Question: '''
private void myChildWindow_MouseLeave(object sender, MouseEventArgs e)
{
this.close();
}
'''
Wanted to close child window when ever mouse leave from that window in silver light.Like face book.
I'm able to show child window when ever mouse hover on Parent Window Hyper Link,But i'm not able to close child window when ever mouse leave.Above is the code snippet i have written.
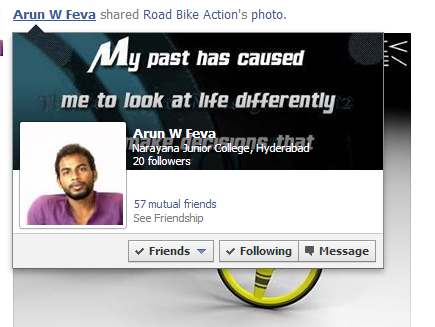
Answer: The ChildWindow control has an Overlay which stretch's to fill the entire available area of the Silverlight application. So a mouse leave event on the child window won't fire until your mouse leaves the overlay. You need to put the mouse leave event on the root layout container of your child window content. Here is an example:
'''
private void ShowButton_Click(object sender, RoutedEventArgs e)
{
ChildWindow cw = new ChildWindow();
cw.Width = 300;
cw.Height = 300;
cw.HorizontalContentAlignment = System.Windows.HorizontalAlignment.Stretch;
cw.VerticalContentAlignment = System.Windows.VerticalAlignment.Stretch;
Grid g = new Grid();
g.Background = new SolidColorBrush(Colors.Gray);
g.Children.Add(new TextBlock() { Text = "Child window content." });
g.MouseLeave += ChildWindowContent_MouseLeave;
cw.Content = g;
cw.Show();
}
private void ChildWindowContent_MouseLeave(object sender, MouseEventArgs e)
{
ChildWindow cw = ((Grid)sender).Parent as ChildWindow;
cw.Close();
}
'''
More info on the ChildWindow control can be found here: <URL>